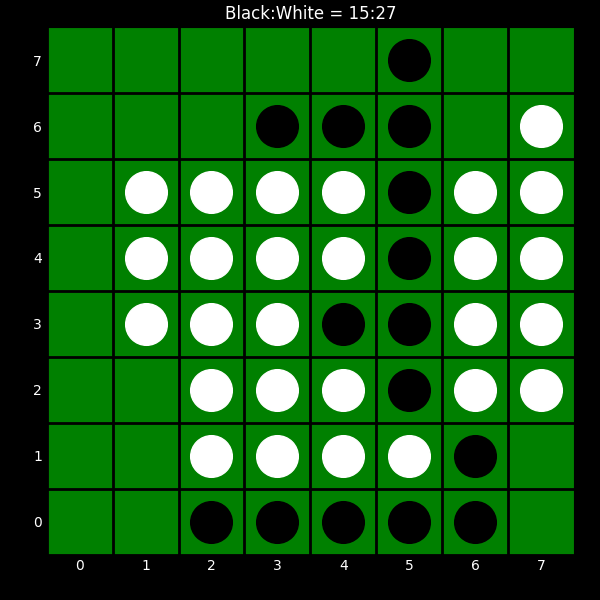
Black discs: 15
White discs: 27